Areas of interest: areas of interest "Ye Shui Fu Tianjin Airport Logistics Park (East Area)"
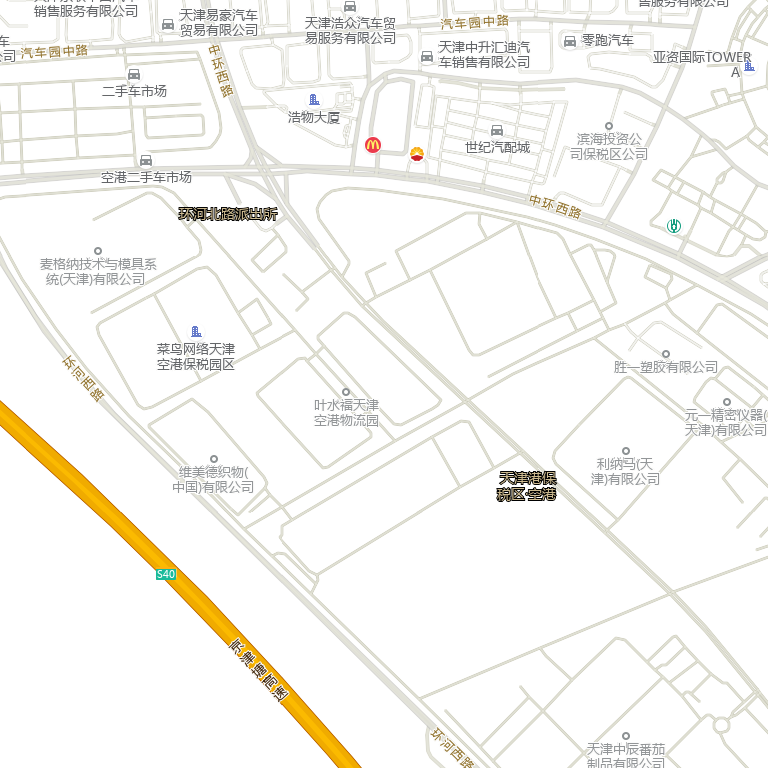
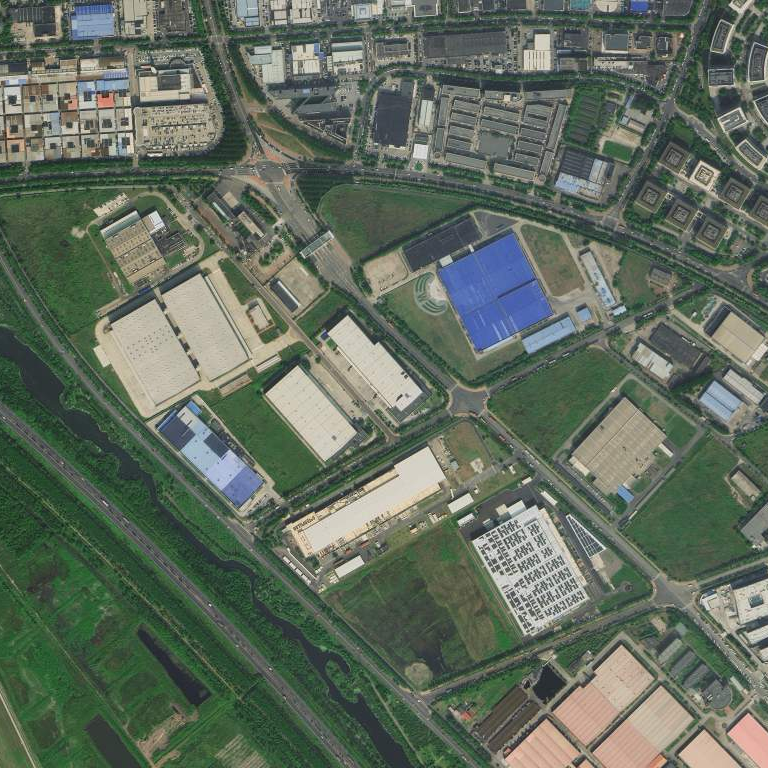